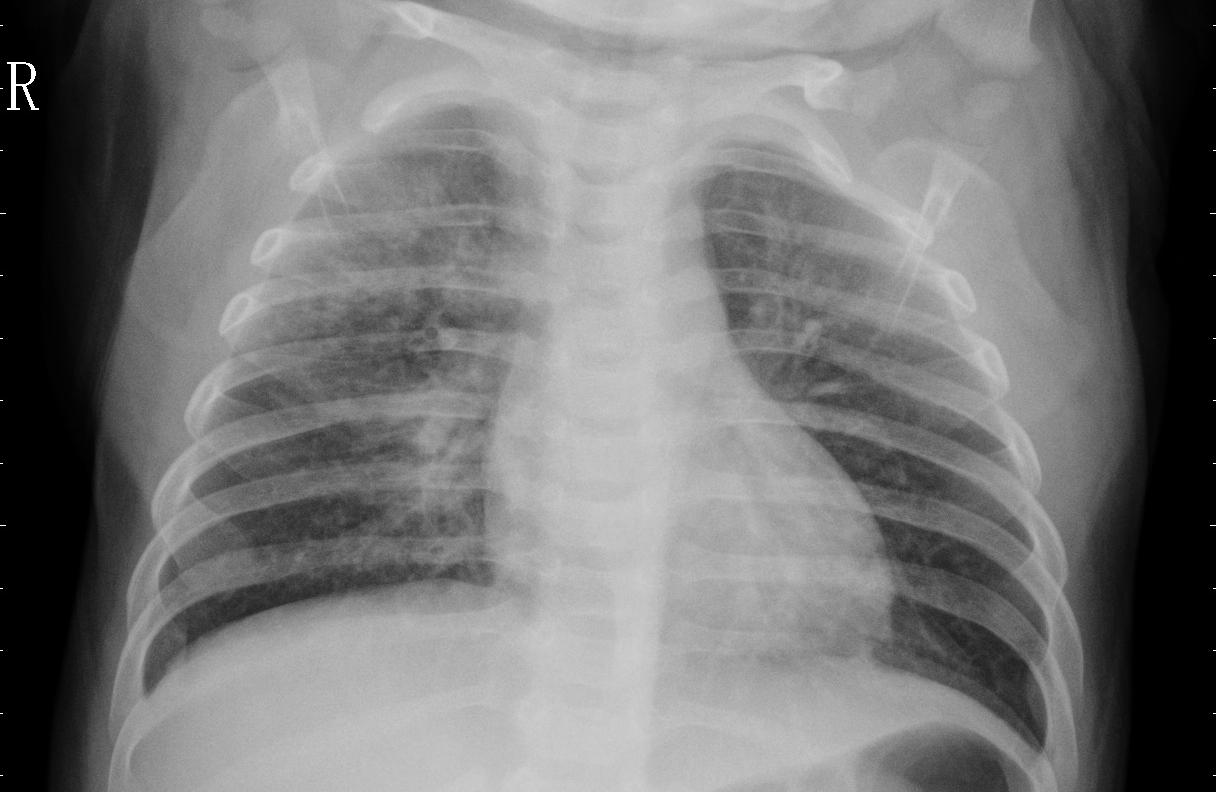
Diagnosis: PNEUMONIA